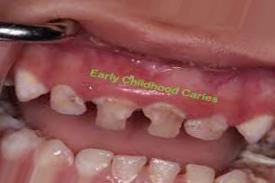
Condition: Caries